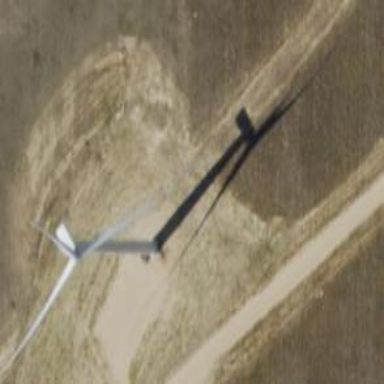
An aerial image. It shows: Wind turbine generator that utilizes wind as its source for generating electricity. It is of the horizontal axis type.